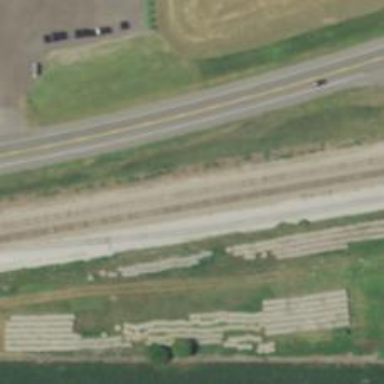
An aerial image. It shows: Railway siding with rails.